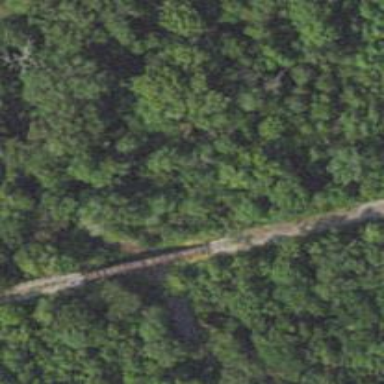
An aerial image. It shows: Disused railway bridge.